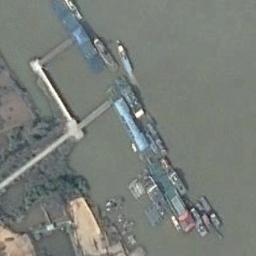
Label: ship